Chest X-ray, PA view. Patient: 81 years old, sex F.
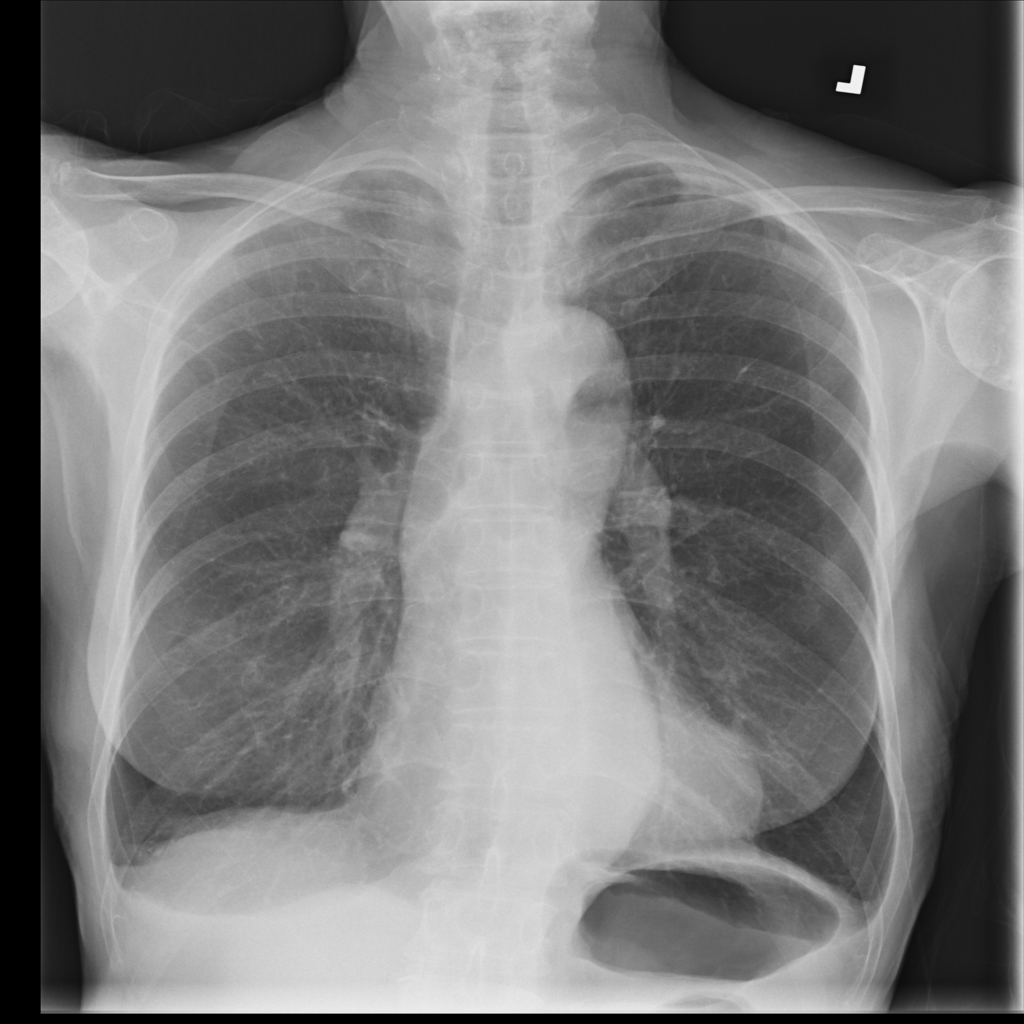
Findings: No Finding